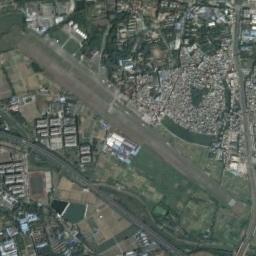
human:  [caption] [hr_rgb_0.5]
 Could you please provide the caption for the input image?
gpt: An airport with a runway and many buildings is surrounded by a residential area and green fields .

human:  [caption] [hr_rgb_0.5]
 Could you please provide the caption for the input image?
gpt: An airport with a runway on the lawn and dense residential areas around the airport .

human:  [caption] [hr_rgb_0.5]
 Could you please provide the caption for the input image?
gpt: An airport is surrounded by many buildings and fields .

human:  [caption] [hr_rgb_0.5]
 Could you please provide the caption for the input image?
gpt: The airport is bordered by a large lawn .

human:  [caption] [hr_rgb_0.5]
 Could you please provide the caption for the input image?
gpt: There are many buildings of different sizes and shapes at the airport .